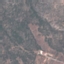
Land use / land cover: HerbaceousVegetation